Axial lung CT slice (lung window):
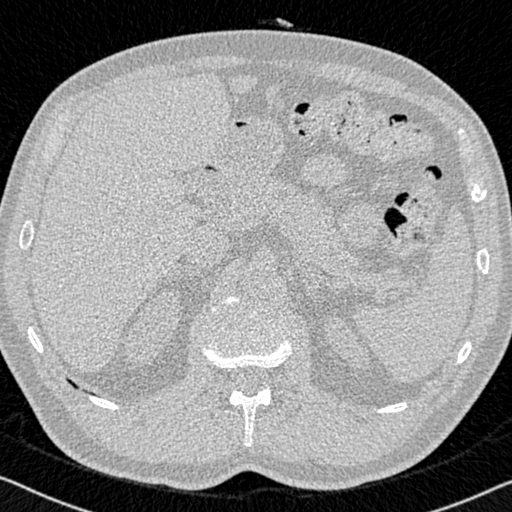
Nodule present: no